Question: I've seen this question asked all over the place, but for seemingly no reason at all, I can't figure out how to Route a custom method in rails.
Quick Overview: I built a small application and generated a scaffold called answers. When I generated the scaffold, it automatically got its answers_controller.rb in the controller folder and its answers folder in the views.
In the answers_controller, i added one custom method called random. The entirety of answers_controller is below:
'''
class AnswersController < ApplicationController
before_action :set_answer, only: [:show, :edit, :update, :destroy]
def index
@answers = Answer.all
end
def show
end
def random
end
def new
@answer = Answer.new
end
def edit
end
def create
@answer = Answer.new(answer_params)
respond_to do |format|
if @answer.save
format.html { redirect_to @answer, notice: 'Answer was successfully created.' }
format.json { render :show, status: :created, location: @answer }
else
format.html { render :new }
format.json { render json: @answer.errors, status: :unprocessable_entity }
end
end
end
# DELETE /answers/1
# DELETE /answers/1.json
def destroy
@answer.destroy
respond_to do |format|
format.html { redirect_to answers_url, notice: 'Answer was successfully destroyed.' }
format.json { head :no_content }
end
'''
end
in my views/answers folder I made a folder called random.html.erb, which only contains an html h1 tag.
In my routes file, I have the following:
'''
Rails.application.routes.draw do
resources :answers
# this should work, why doesn't it???
resources :answers do
collection do
get :random
end
end
root to: 'dashboard#index'
end
'''
Every resource on the internet says this is the way to do it, but when i run localhost:3000/random I just get a routing error. I'm including a picture of the file structure, but for the life of me, I have no idea why this doesn't work.

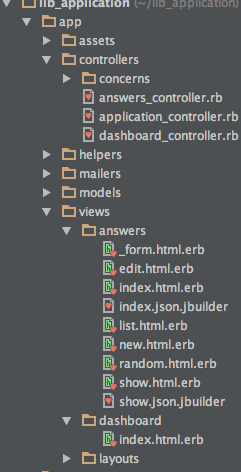
Answer: Another way to do it:
'''
get '/random/', to: 'answers#random', as: 'random'
'''